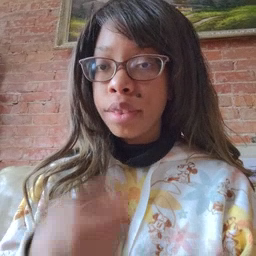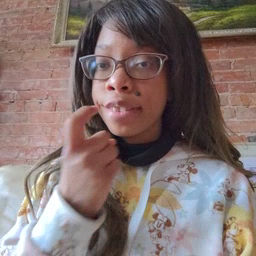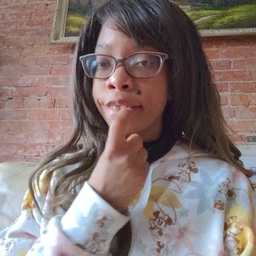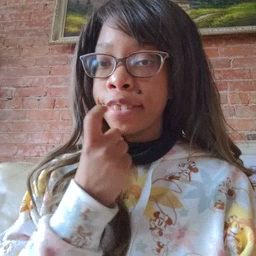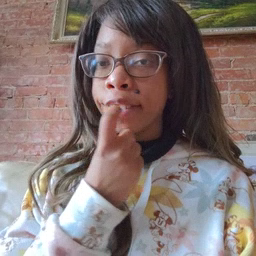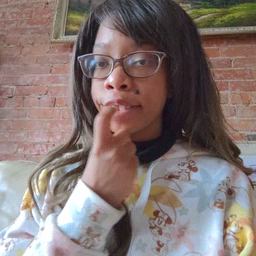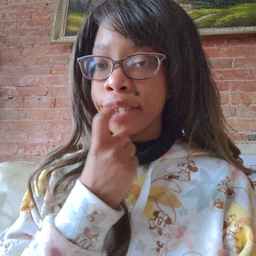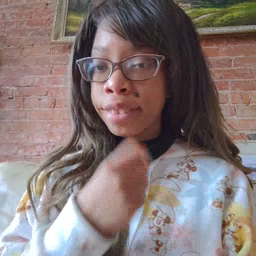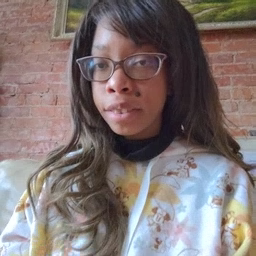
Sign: tooth